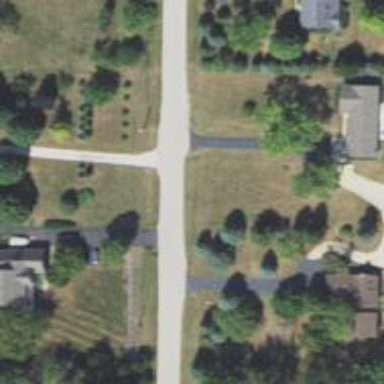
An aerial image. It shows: Driveway.